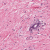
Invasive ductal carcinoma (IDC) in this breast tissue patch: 0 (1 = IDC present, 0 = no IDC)